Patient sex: F
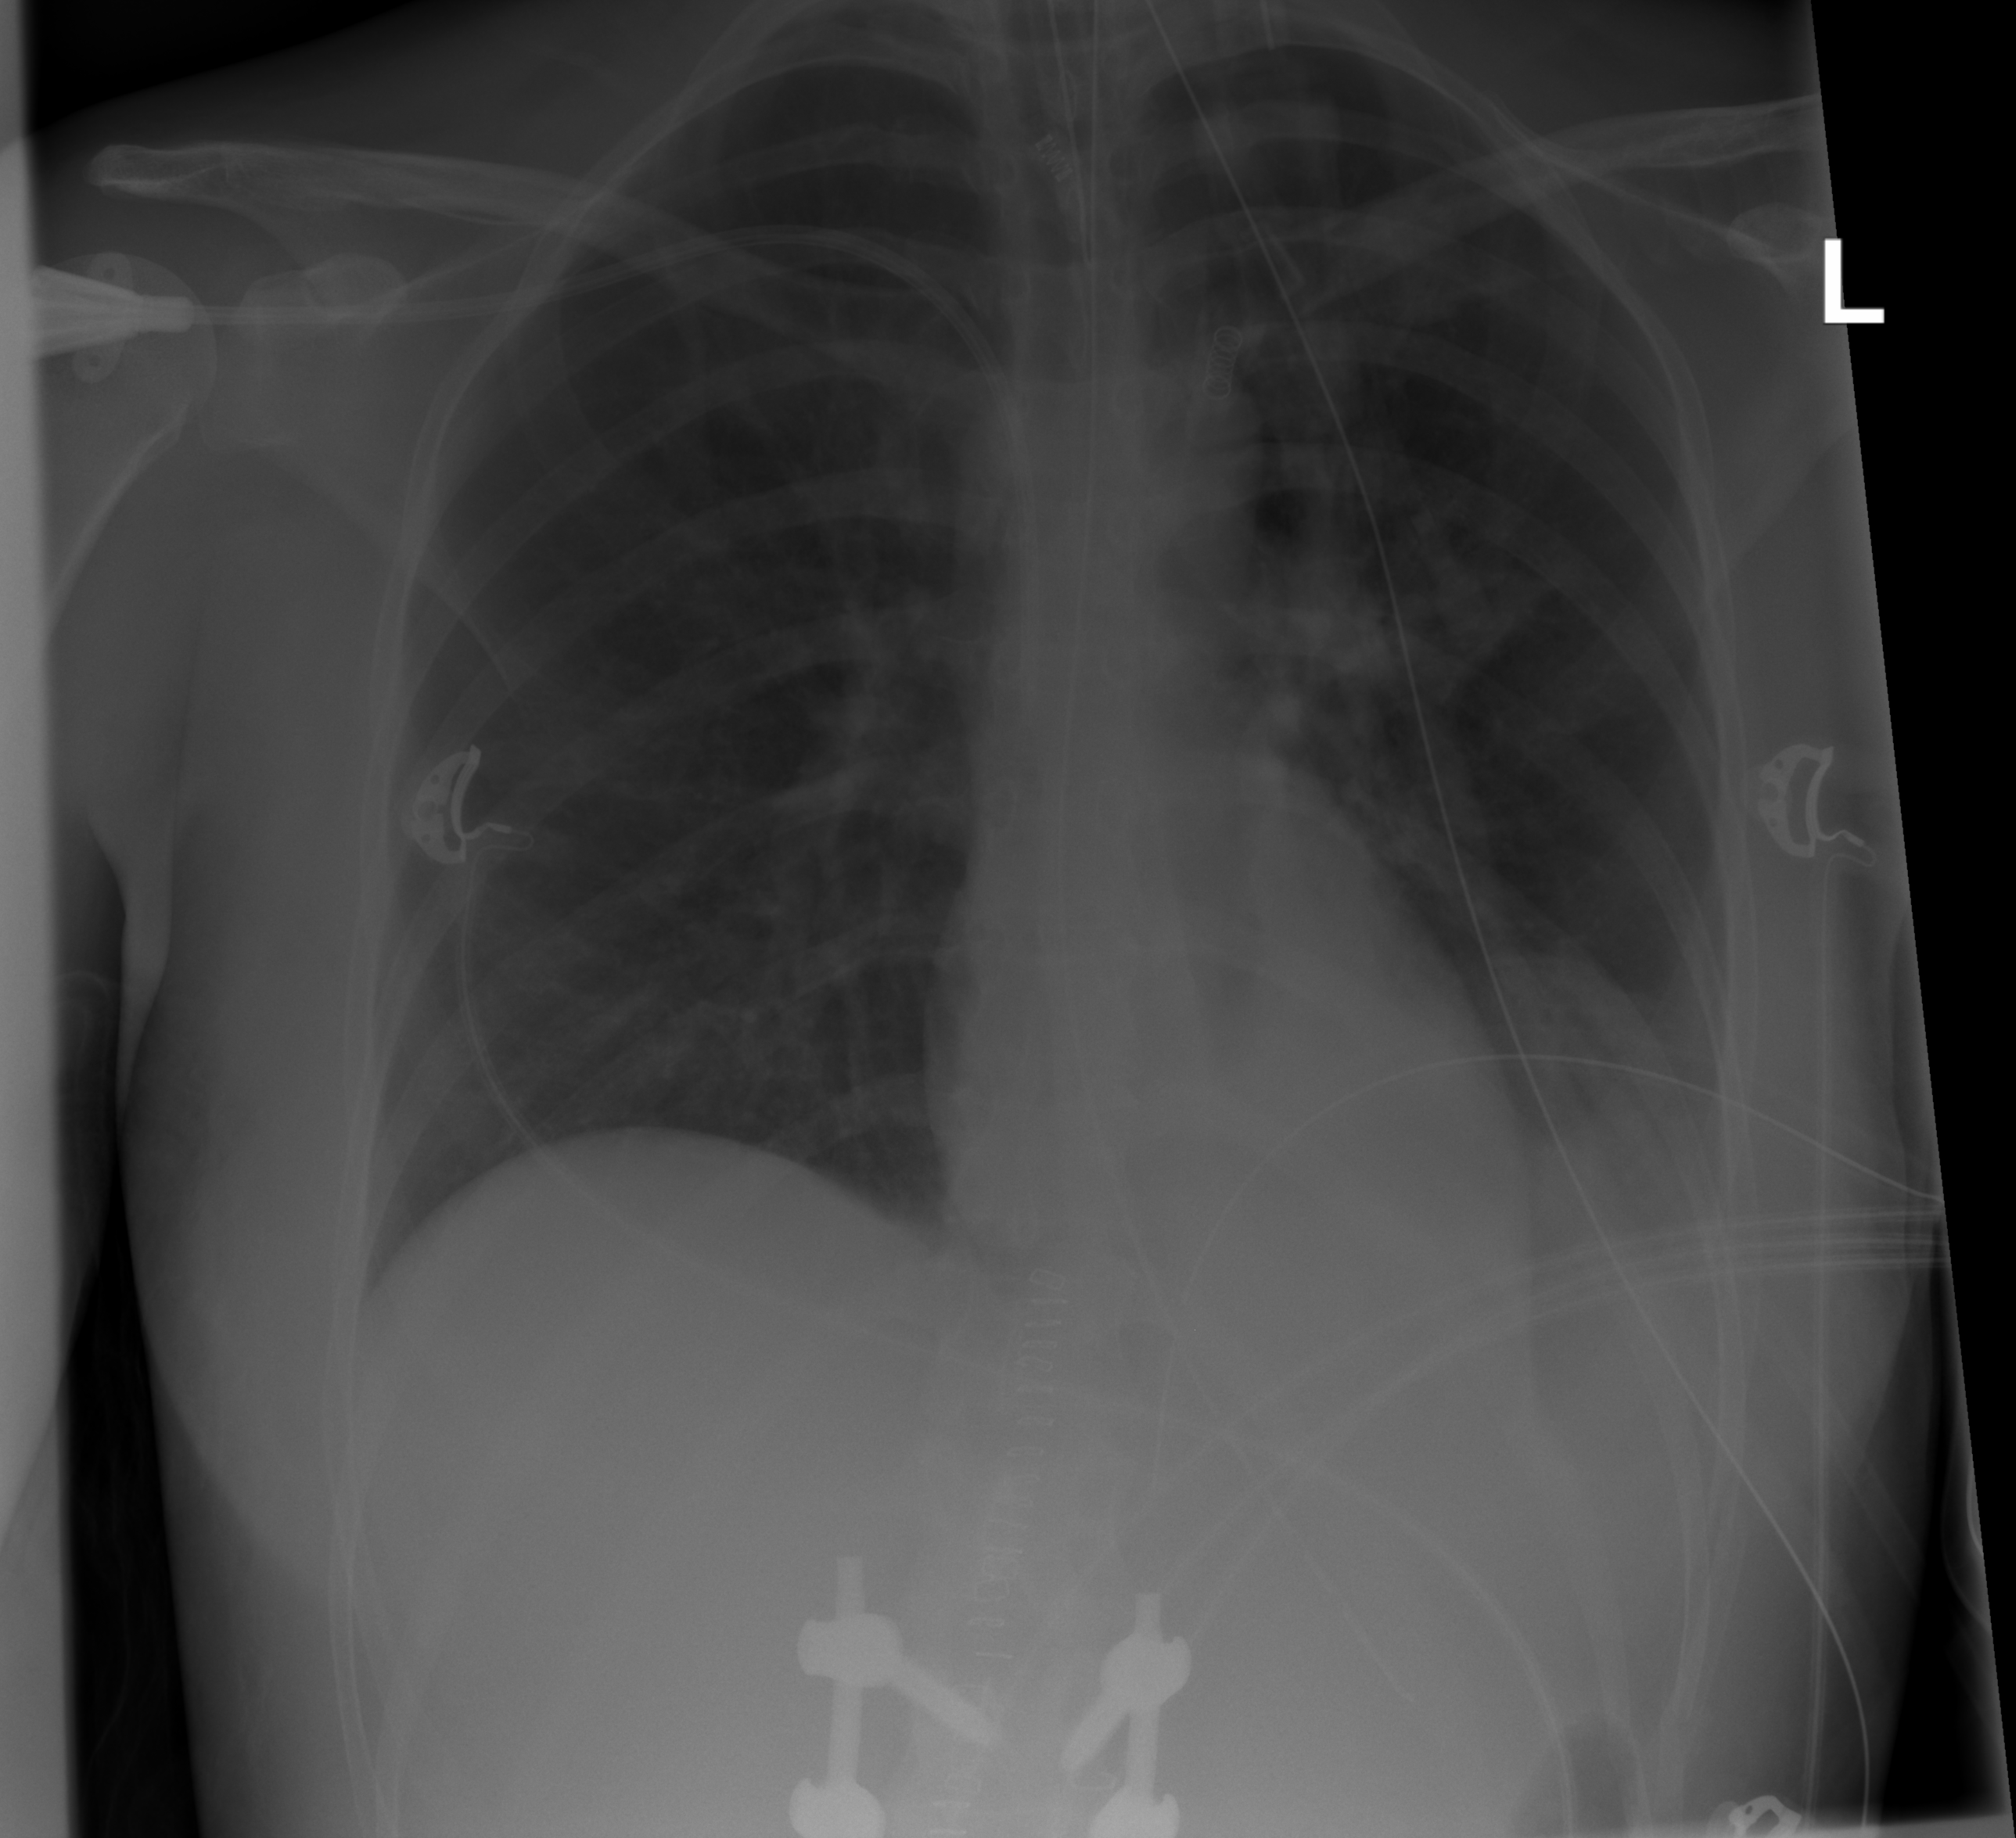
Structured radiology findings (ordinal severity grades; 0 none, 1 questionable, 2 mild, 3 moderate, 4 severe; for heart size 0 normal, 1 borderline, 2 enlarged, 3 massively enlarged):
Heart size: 0
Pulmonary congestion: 0
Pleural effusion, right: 0
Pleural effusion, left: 2
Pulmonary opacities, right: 0
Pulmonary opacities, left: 2
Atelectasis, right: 0
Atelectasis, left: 3